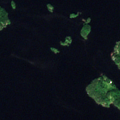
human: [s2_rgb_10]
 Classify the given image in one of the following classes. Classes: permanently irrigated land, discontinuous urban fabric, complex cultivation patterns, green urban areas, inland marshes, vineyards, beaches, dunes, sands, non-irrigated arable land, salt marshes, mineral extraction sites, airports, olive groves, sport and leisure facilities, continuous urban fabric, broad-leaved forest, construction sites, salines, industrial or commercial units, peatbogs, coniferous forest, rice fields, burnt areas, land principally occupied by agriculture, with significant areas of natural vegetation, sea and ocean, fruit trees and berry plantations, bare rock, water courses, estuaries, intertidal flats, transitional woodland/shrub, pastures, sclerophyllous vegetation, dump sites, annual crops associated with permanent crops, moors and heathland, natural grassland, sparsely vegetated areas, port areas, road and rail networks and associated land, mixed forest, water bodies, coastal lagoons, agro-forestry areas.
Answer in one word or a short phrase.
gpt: water bodies